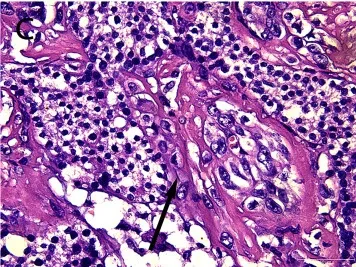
Pathological characteristics of the sarcomatoid parathyroid carcinoma (SaPC) case. (C) The morphology of cell changes between two component regions (arrow) (H&E, x400).
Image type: pathology (h&e)